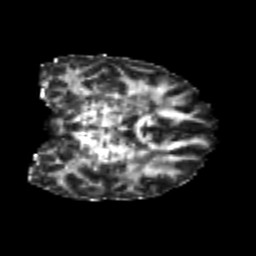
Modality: FA
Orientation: coronal
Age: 23
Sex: female
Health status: healthy
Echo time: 0.074 s